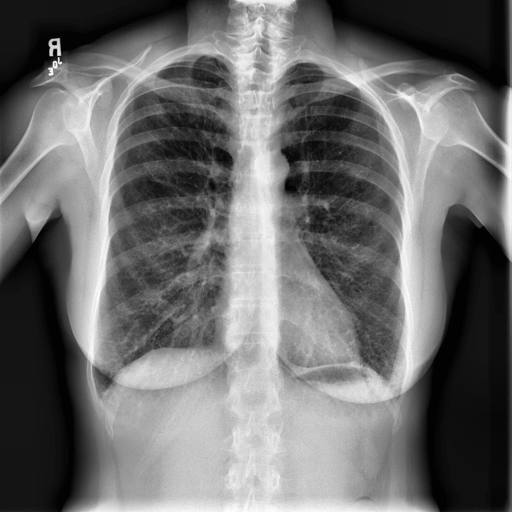
Finding: NORMAL